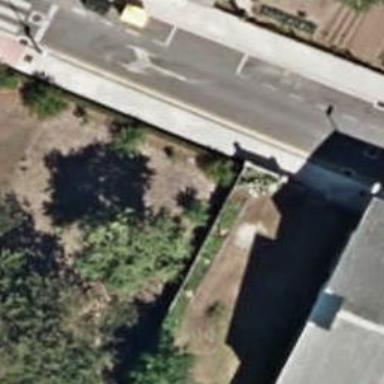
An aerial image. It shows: Sidewalk.